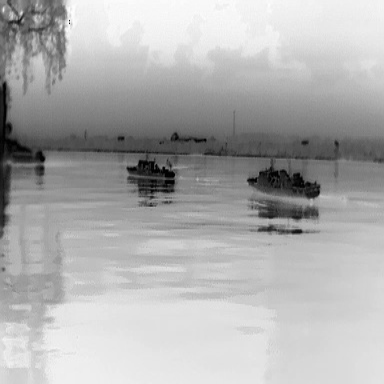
There are three objects shown in the infrared image, including two warships, and a liner.